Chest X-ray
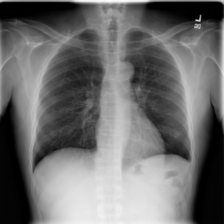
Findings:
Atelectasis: negative
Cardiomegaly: negative
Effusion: negative
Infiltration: negative
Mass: negative
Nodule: negative
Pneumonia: negative
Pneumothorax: negative
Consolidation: negative
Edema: negative
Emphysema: negative
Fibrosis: negative
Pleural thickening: negative
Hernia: negative